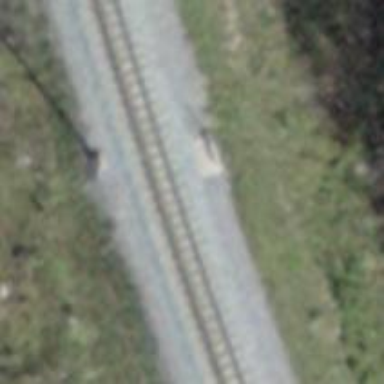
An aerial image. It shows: Narrow-gauge railway track with one electrified contact line.